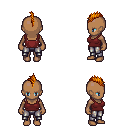
a pixel art fantasy rpg character, female body template, human, dark skin, maroon pirate shirt, metal pants, dark blonde mohawk hairstyle, four views (front, back, left, right), 2x2 character sprite sheet, small pixel art, hard edges, no anti-aliasing